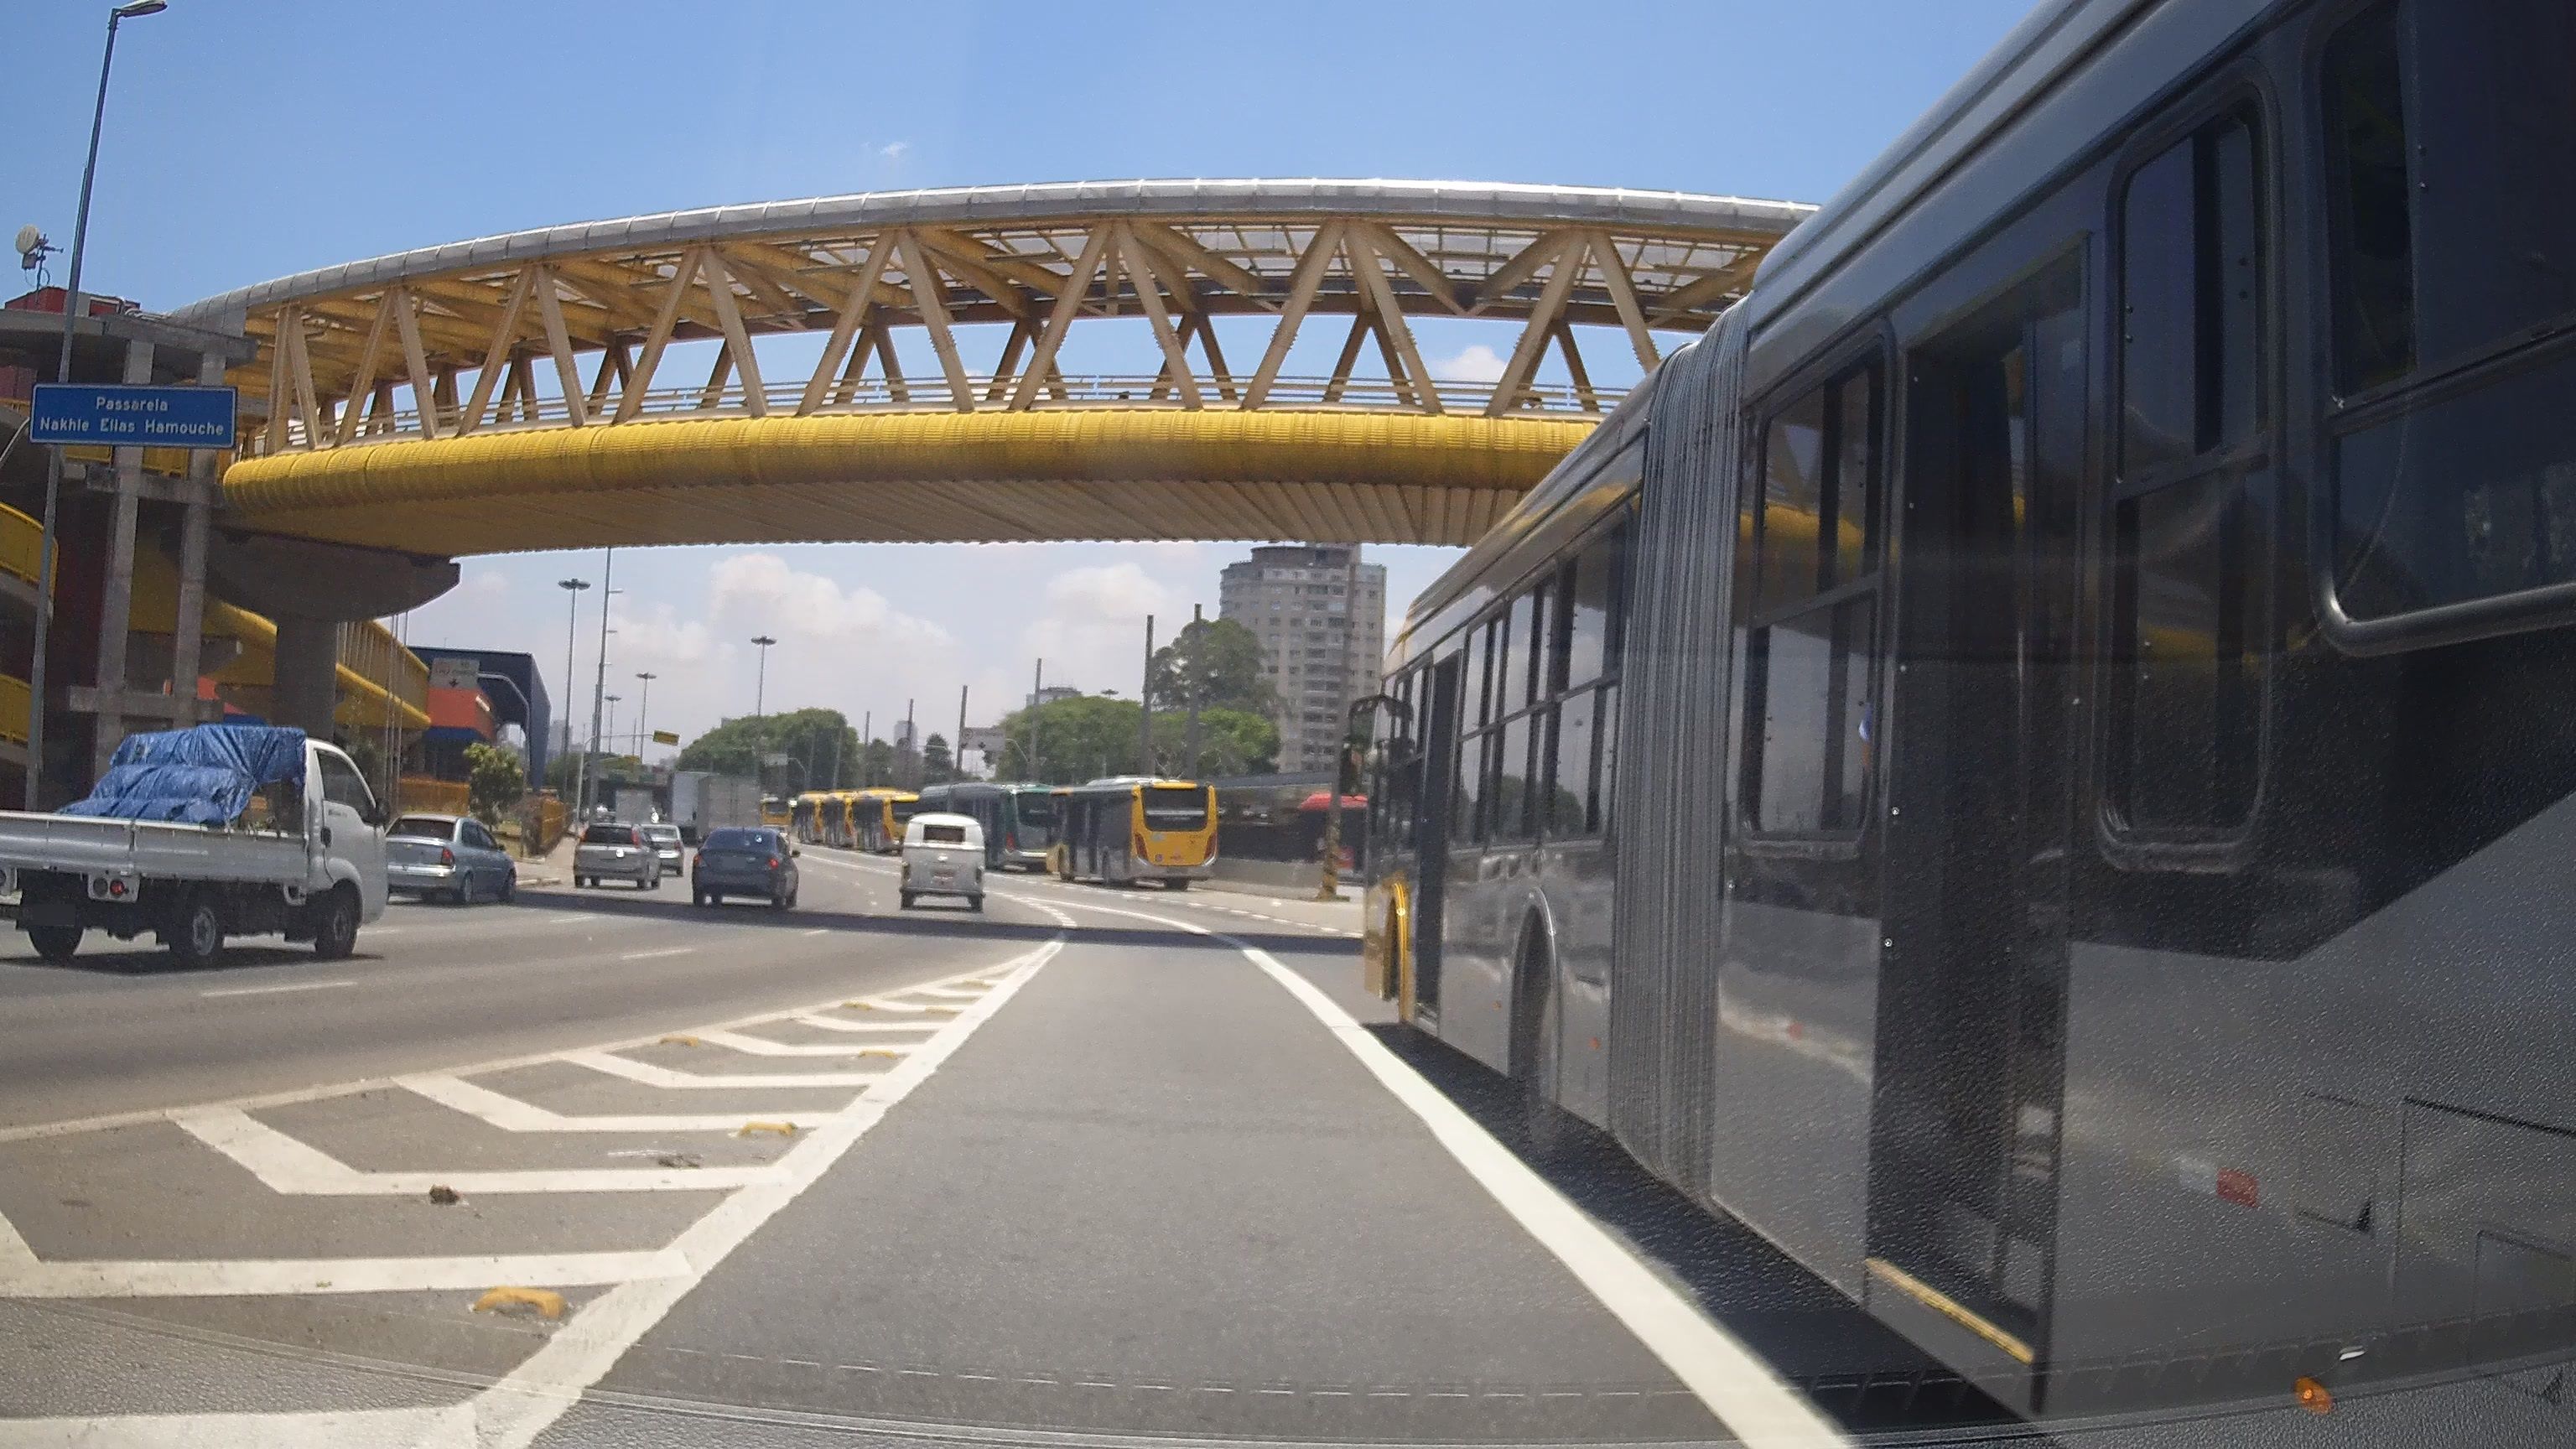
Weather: clear
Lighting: day
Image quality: good
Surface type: cycling surface
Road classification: trunk_link
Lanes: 2
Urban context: urban centre
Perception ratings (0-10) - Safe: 3.88, Lively: 5.77, Beautiful: 4.84, Boring: 5.91, Depressing: 5.21, Wealthy: 1.06